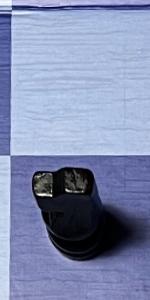
Label: Knight_Black